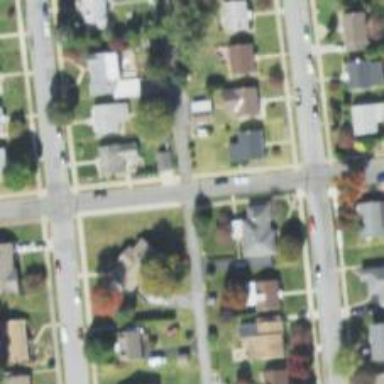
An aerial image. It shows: Alley classified as service road.